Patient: sex M, age 57
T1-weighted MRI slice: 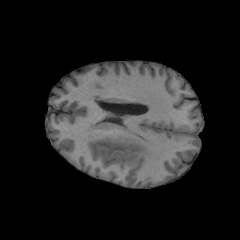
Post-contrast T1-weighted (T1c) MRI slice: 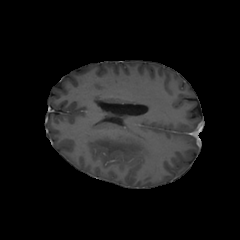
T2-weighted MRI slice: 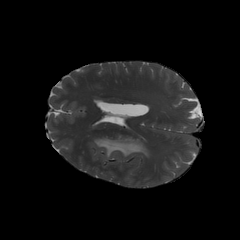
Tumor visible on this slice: yes
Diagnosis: Glioblastoma, IDH-wildtype
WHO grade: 4